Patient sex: M
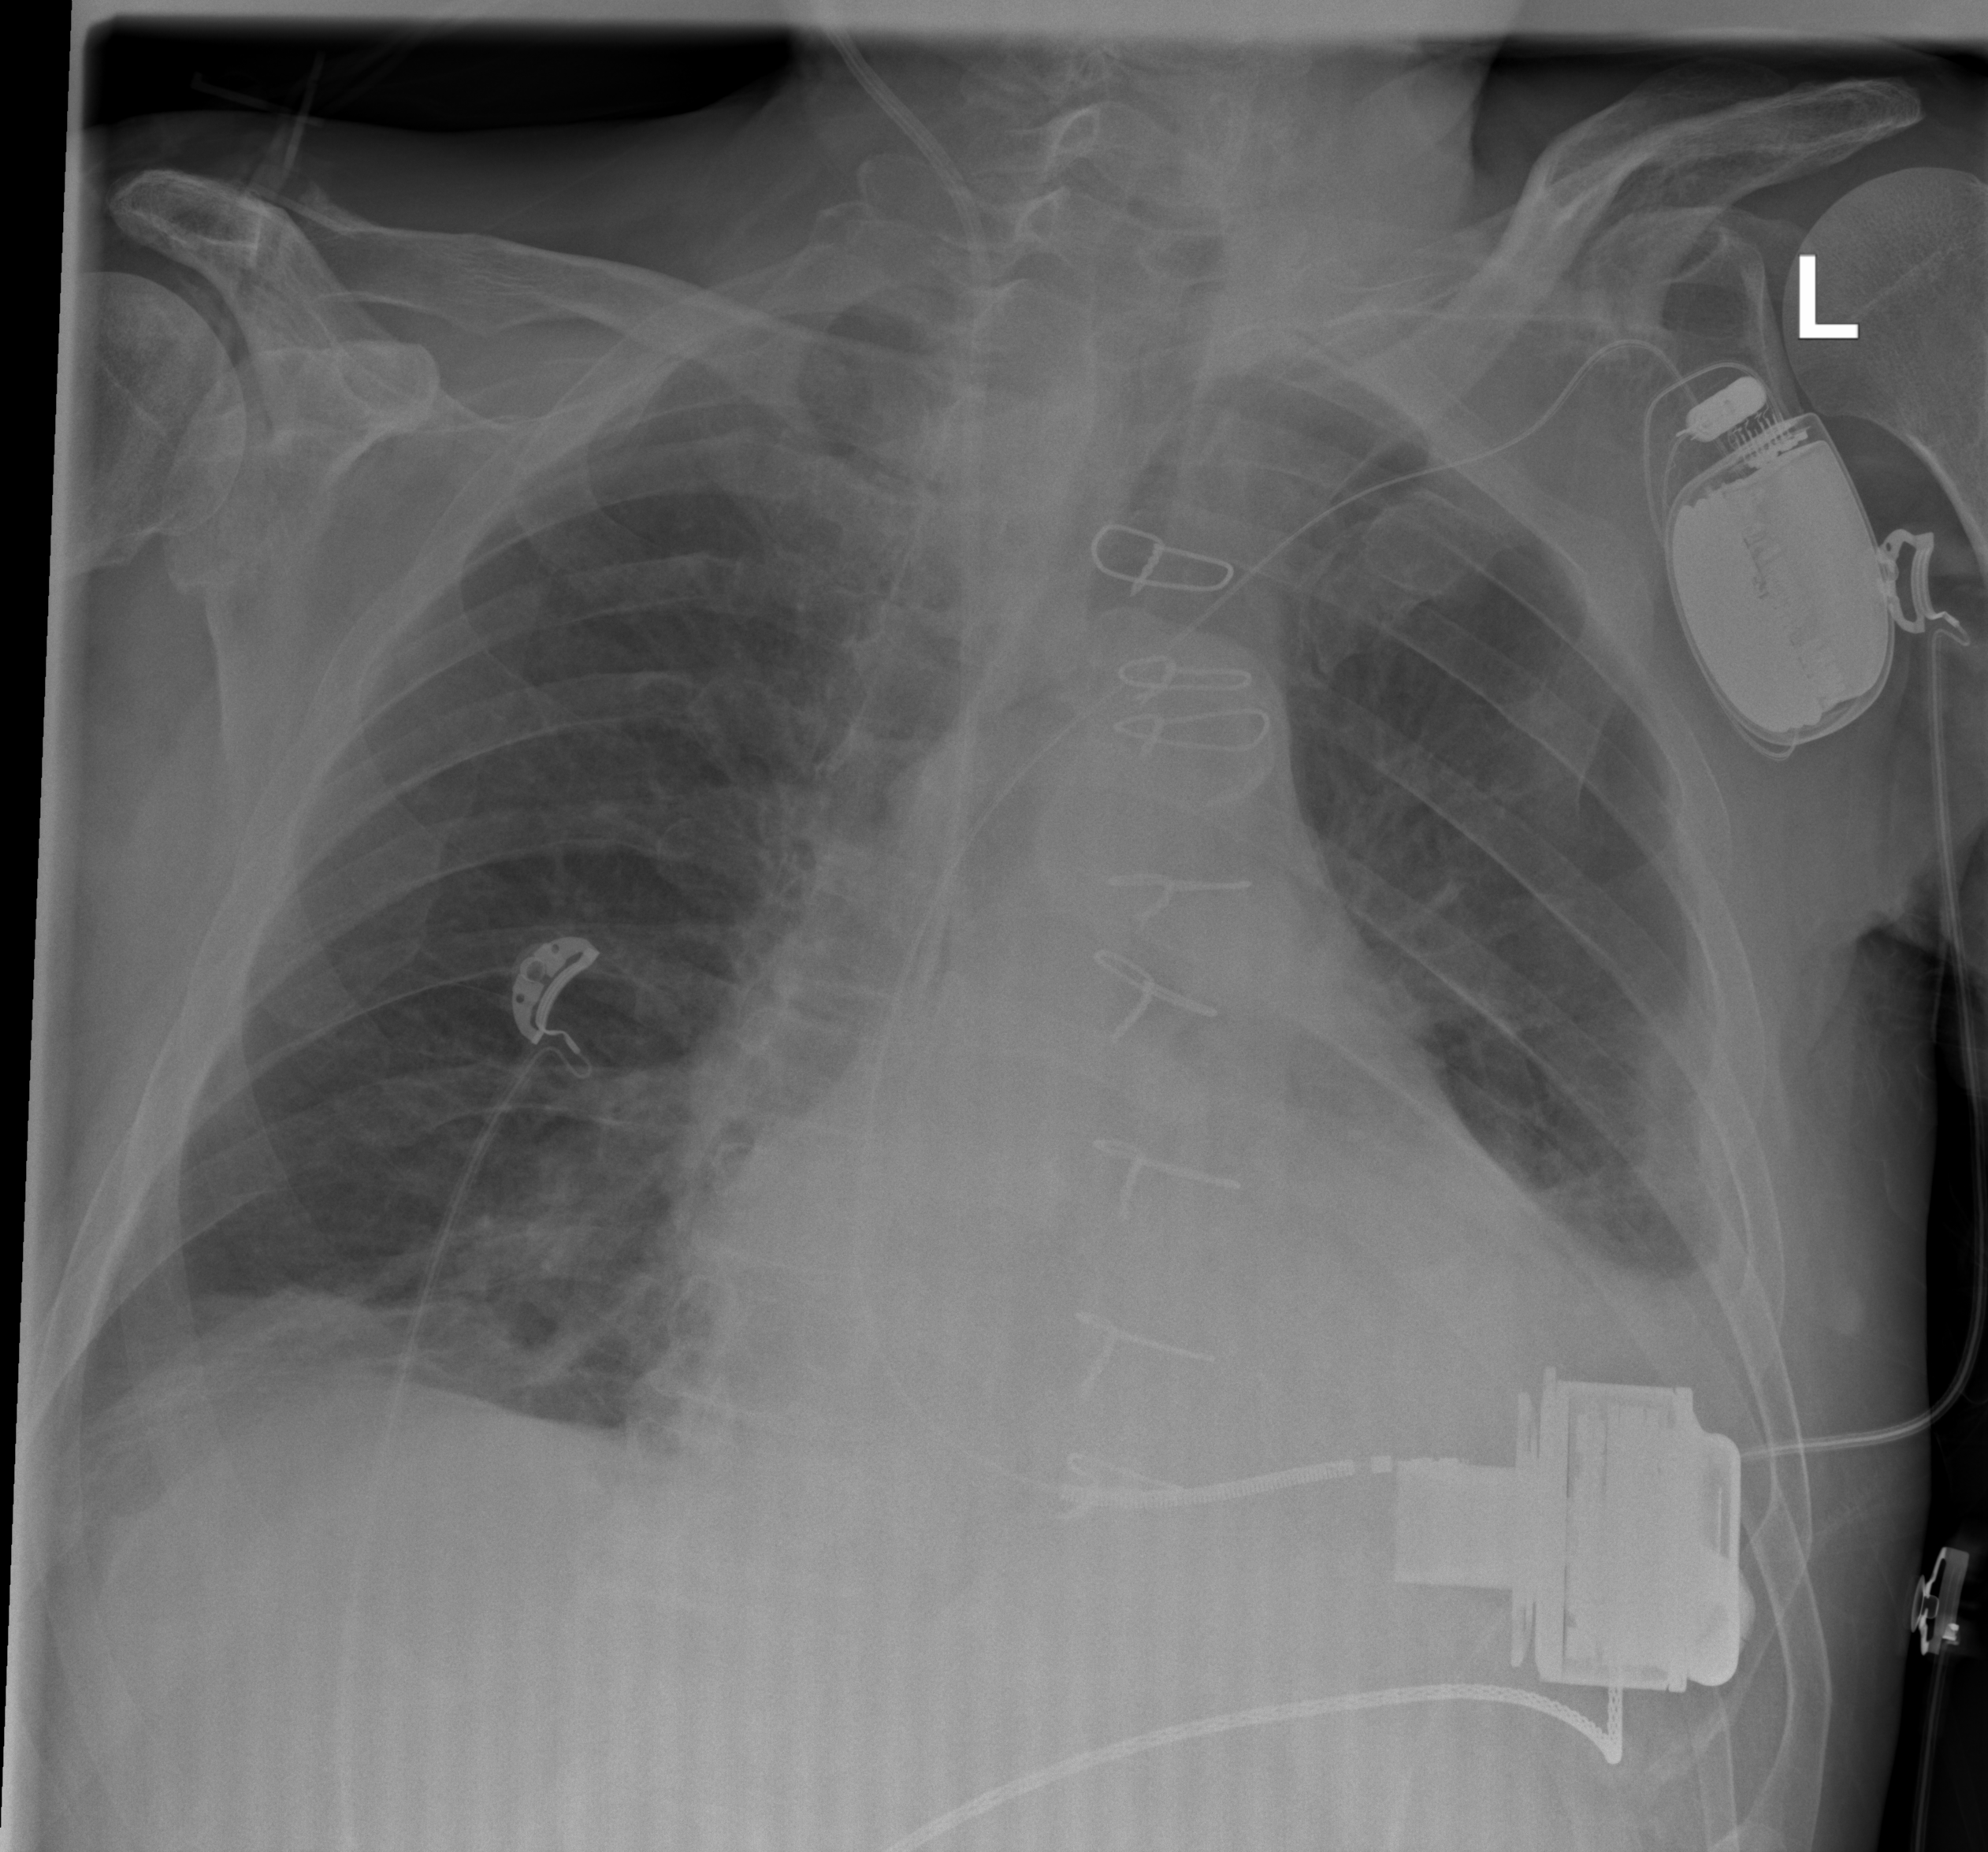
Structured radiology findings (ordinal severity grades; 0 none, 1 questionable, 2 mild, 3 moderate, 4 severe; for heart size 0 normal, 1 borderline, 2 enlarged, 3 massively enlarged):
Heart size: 2
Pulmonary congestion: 0
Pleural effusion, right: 1
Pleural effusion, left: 2
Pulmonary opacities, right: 0
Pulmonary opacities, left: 0
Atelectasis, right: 2
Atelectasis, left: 2